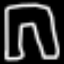
Label: pants